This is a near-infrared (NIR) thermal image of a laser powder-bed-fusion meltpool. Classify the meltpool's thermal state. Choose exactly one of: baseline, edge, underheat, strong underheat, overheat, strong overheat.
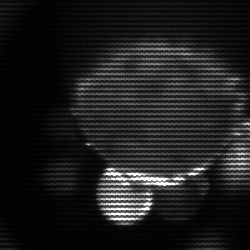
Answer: edge